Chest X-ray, AP view. Patient: 45 years old, sex M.
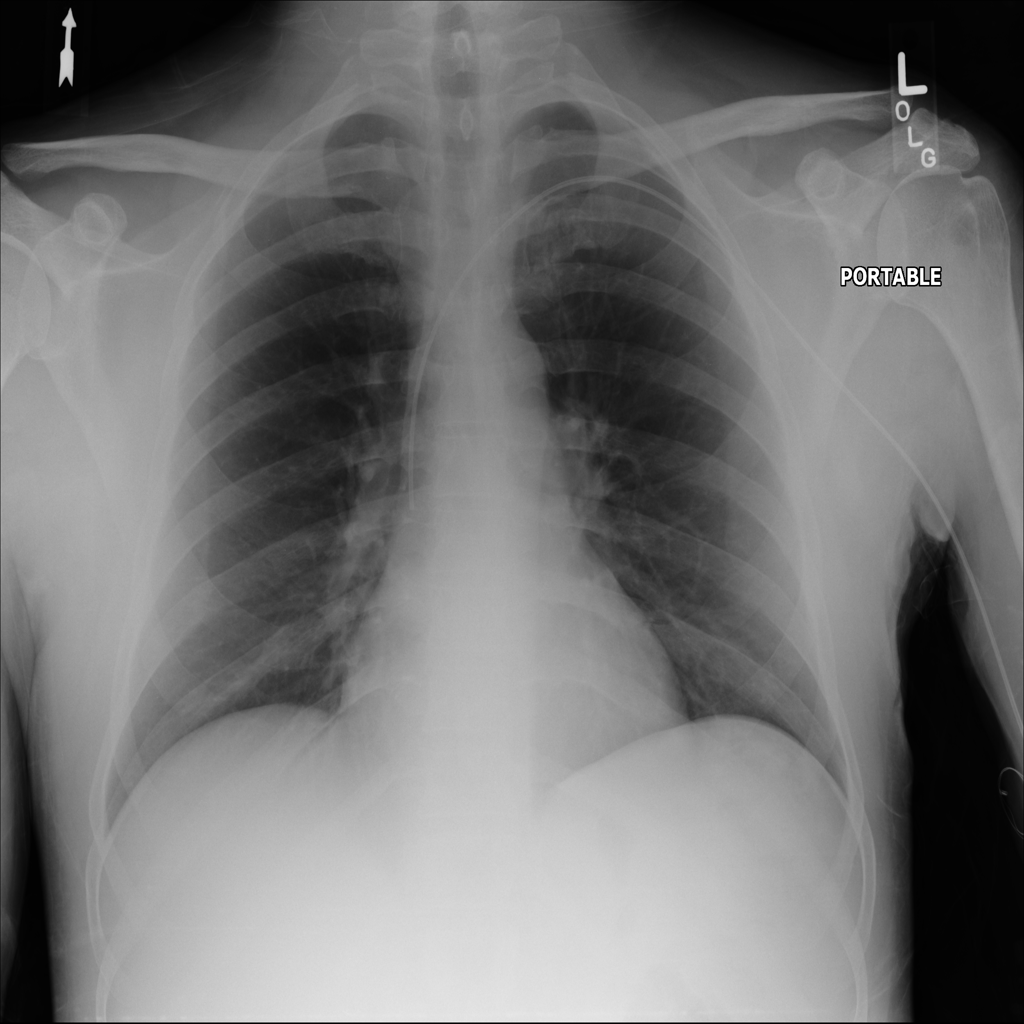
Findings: No Finding